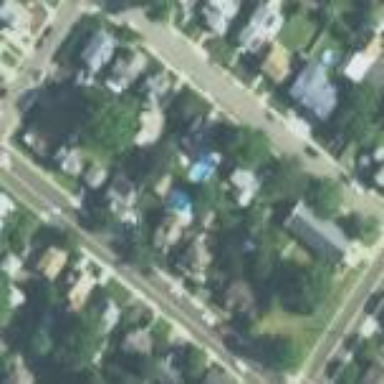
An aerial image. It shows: Sidewalk.